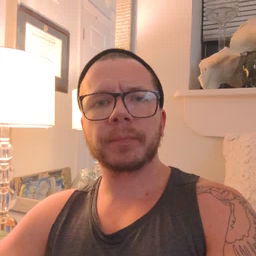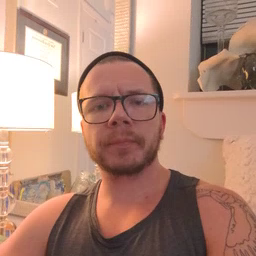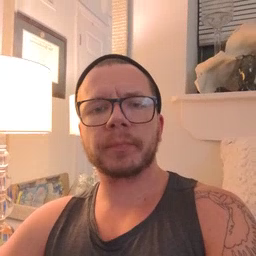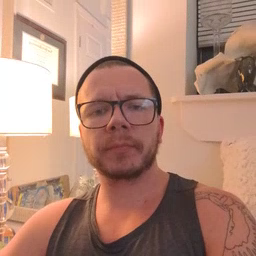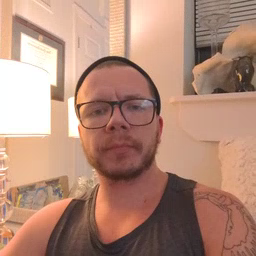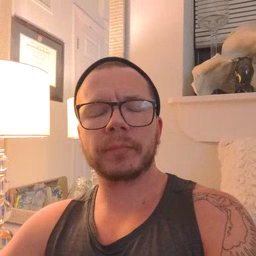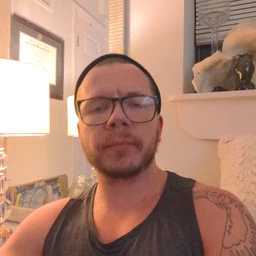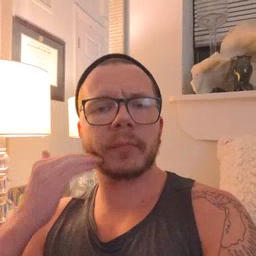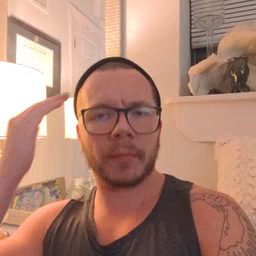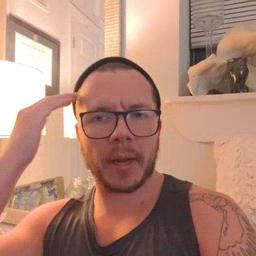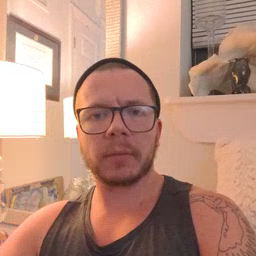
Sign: head